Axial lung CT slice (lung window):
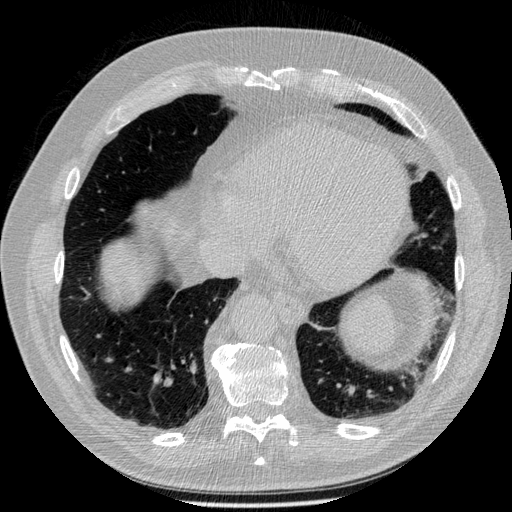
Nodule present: no